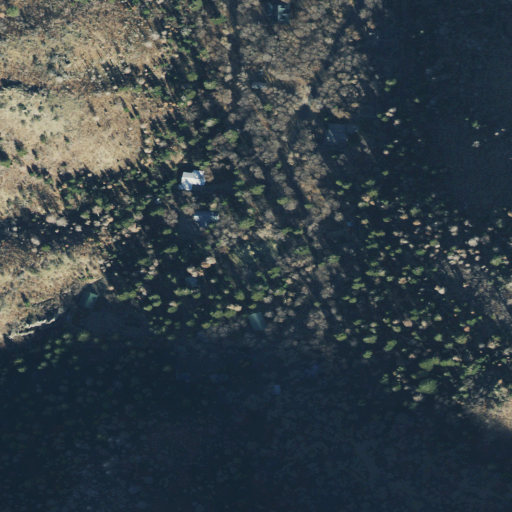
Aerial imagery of valley in Utah named Right Fork Loafer Canyon containing deciduous forest, shrub, evergreen forest, grassland, open development, mixed forest, and low intensity development